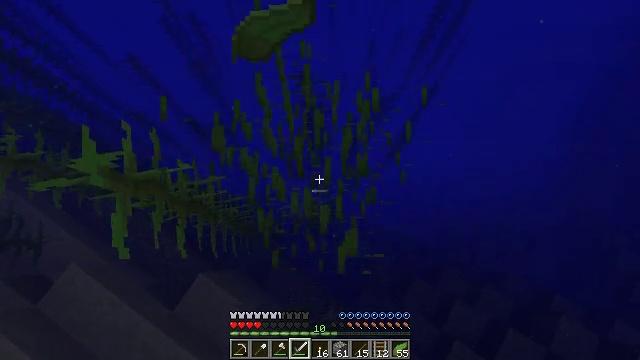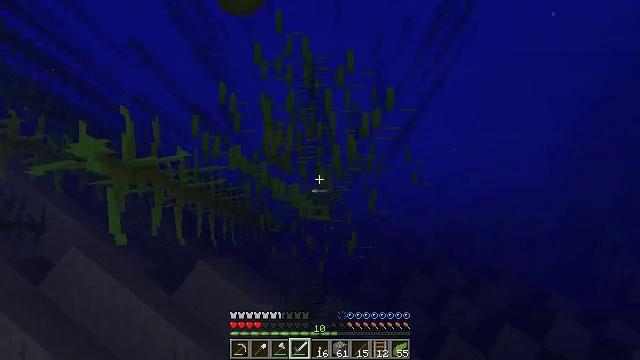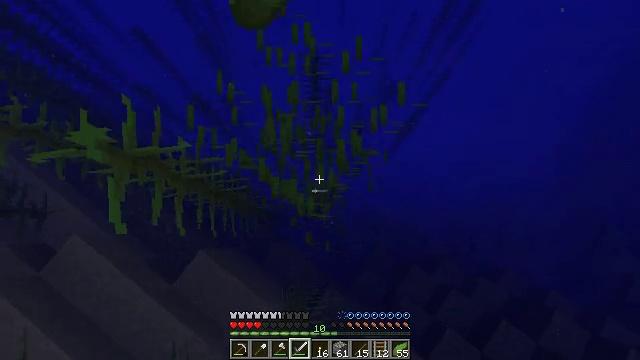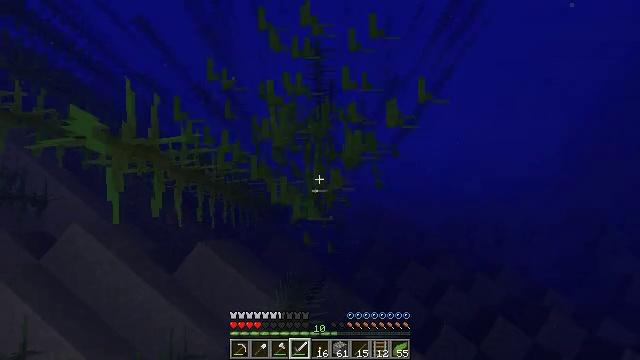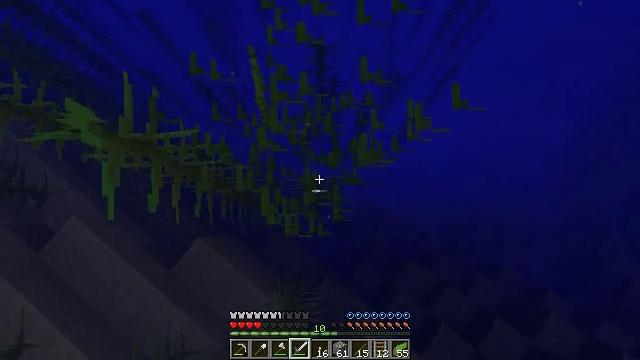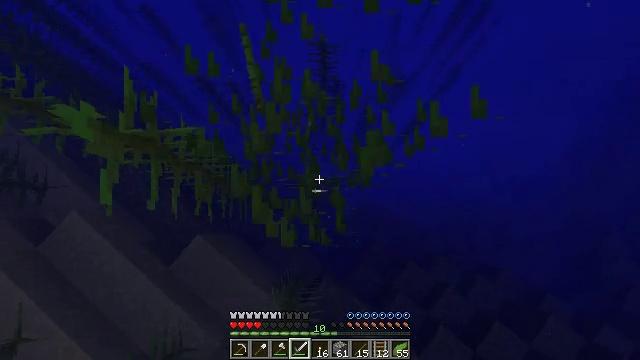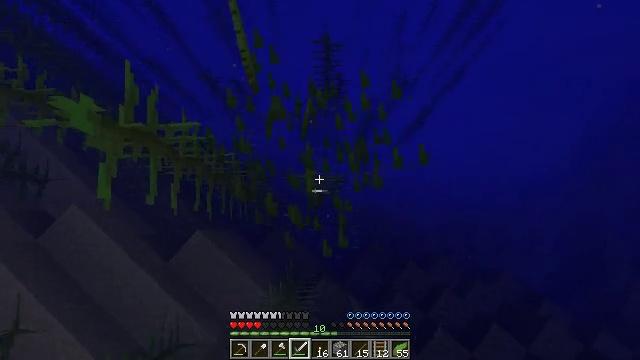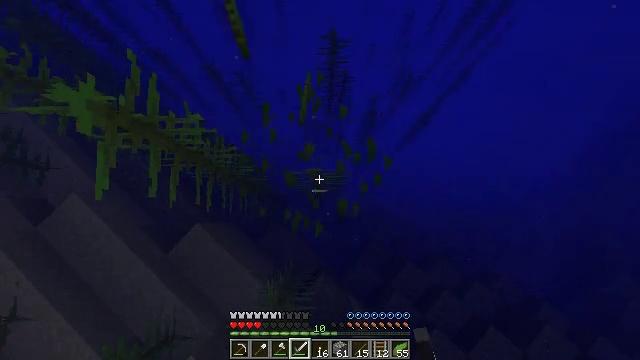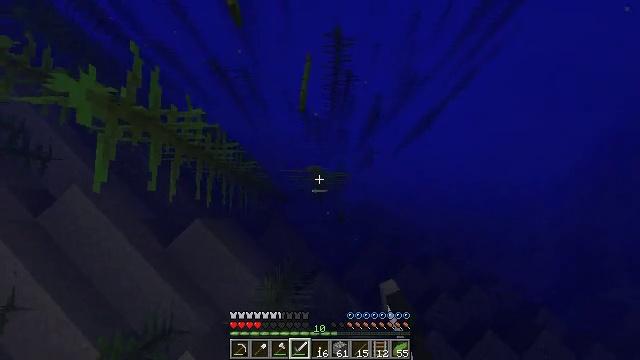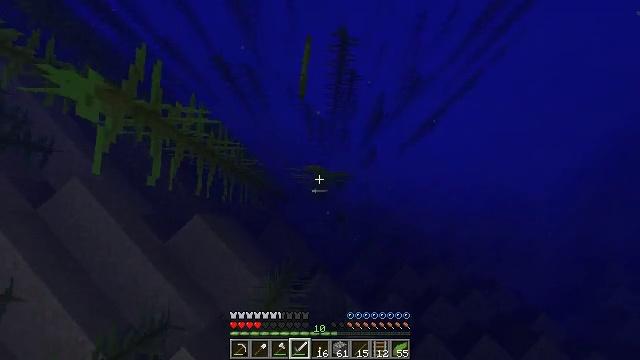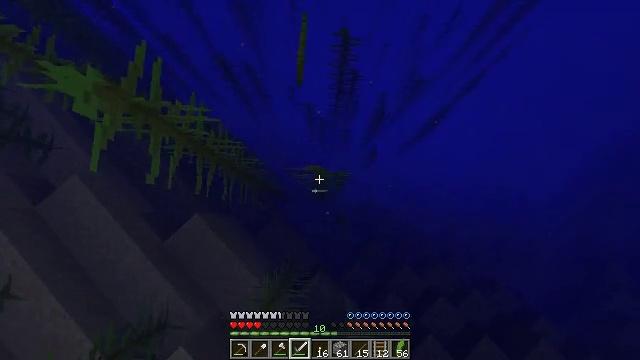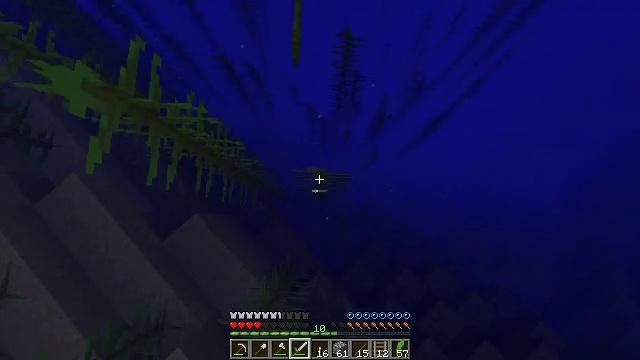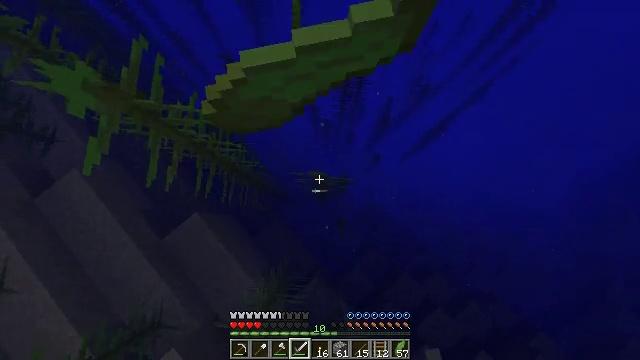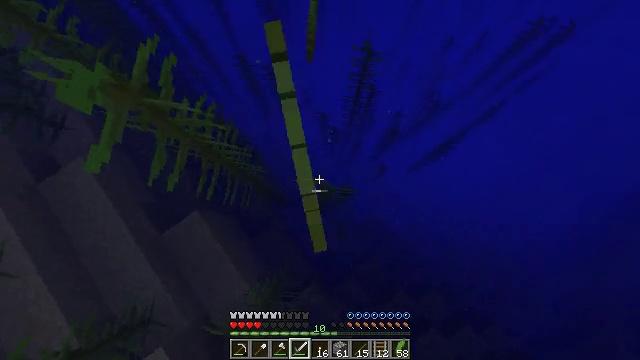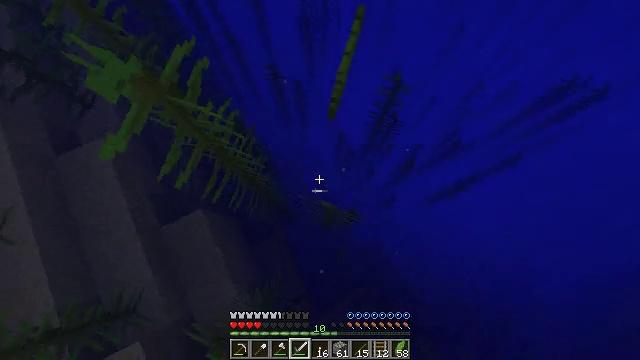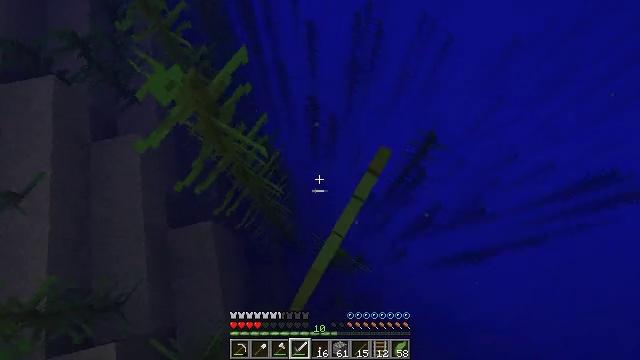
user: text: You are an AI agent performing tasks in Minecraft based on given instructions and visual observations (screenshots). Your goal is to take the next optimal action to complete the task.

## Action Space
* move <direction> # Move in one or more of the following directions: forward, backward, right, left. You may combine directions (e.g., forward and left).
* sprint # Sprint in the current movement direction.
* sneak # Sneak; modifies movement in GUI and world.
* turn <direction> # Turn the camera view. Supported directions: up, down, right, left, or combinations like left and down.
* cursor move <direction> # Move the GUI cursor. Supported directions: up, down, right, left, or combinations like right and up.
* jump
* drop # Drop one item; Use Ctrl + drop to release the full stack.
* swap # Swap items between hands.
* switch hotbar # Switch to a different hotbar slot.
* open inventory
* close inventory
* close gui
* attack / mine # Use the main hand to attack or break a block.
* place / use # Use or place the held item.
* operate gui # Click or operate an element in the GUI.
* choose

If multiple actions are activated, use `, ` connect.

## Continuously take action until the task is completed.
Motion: motion action
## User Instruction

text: Harvest kelp from the ocean.
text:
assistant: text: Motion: turn left and down, attack / mine
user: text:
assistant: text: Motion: turn left and down, attack / mine
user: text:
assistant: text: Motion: turn left and down, attack / mine
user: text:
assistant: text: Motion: turn left, attack / mine
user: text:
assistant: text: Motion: turn left, attack / mine
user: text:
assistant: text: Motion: turn left
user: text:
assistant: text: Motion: turn left, attack / mine
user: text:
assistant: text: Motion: turn left, attack / mine
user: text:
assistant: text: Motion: turn left, attack / mine
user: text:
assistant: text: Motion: move forward
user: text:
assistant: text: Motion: move forward
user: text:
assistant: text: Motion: move forward, turn left
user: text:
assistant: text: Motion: move forward, turn left and up
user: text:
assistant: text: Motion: move forward, turn left and up
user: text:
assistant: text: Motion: move forward, turn left and up
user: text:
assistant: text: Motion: move forward and move left, turn left and up
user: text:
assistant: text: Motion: move forward and move left, turn left and up
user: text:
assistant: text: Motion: move forward and move left, turn left and up
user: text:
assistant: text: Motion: move forward and move left
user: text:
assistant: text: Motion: move forward and move left
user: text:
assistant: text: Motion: move forward
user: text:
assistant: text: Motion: turn left, attack / mine
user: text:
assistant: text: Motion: turn left and down, attack / mine
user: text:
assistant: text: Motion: turn left and down
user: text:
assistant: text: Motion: turn left and down
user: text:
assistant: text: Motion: turn left and down, attack / mine
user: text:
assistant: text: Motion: turn left and down, attack / mine
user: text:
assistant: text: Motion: turn down, attack / mine
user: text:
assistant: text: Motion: turn down
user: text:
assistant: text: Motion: turn down, attack / mine